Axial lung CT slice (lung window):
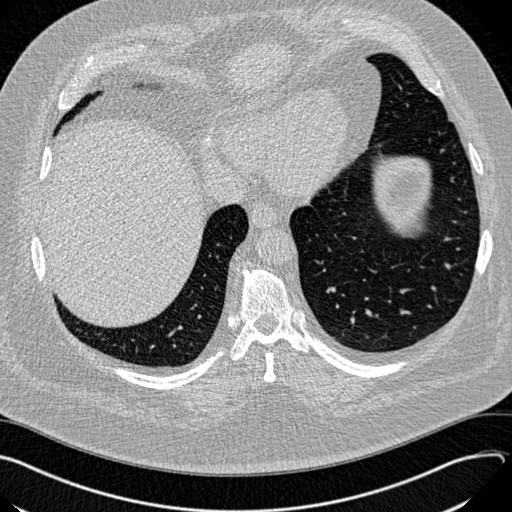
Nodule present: no